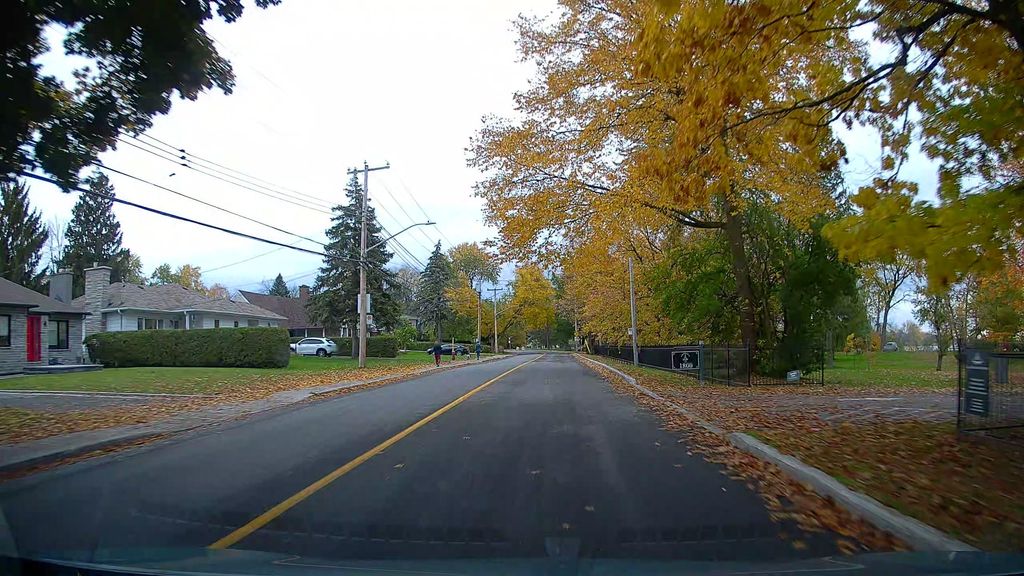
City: montreal